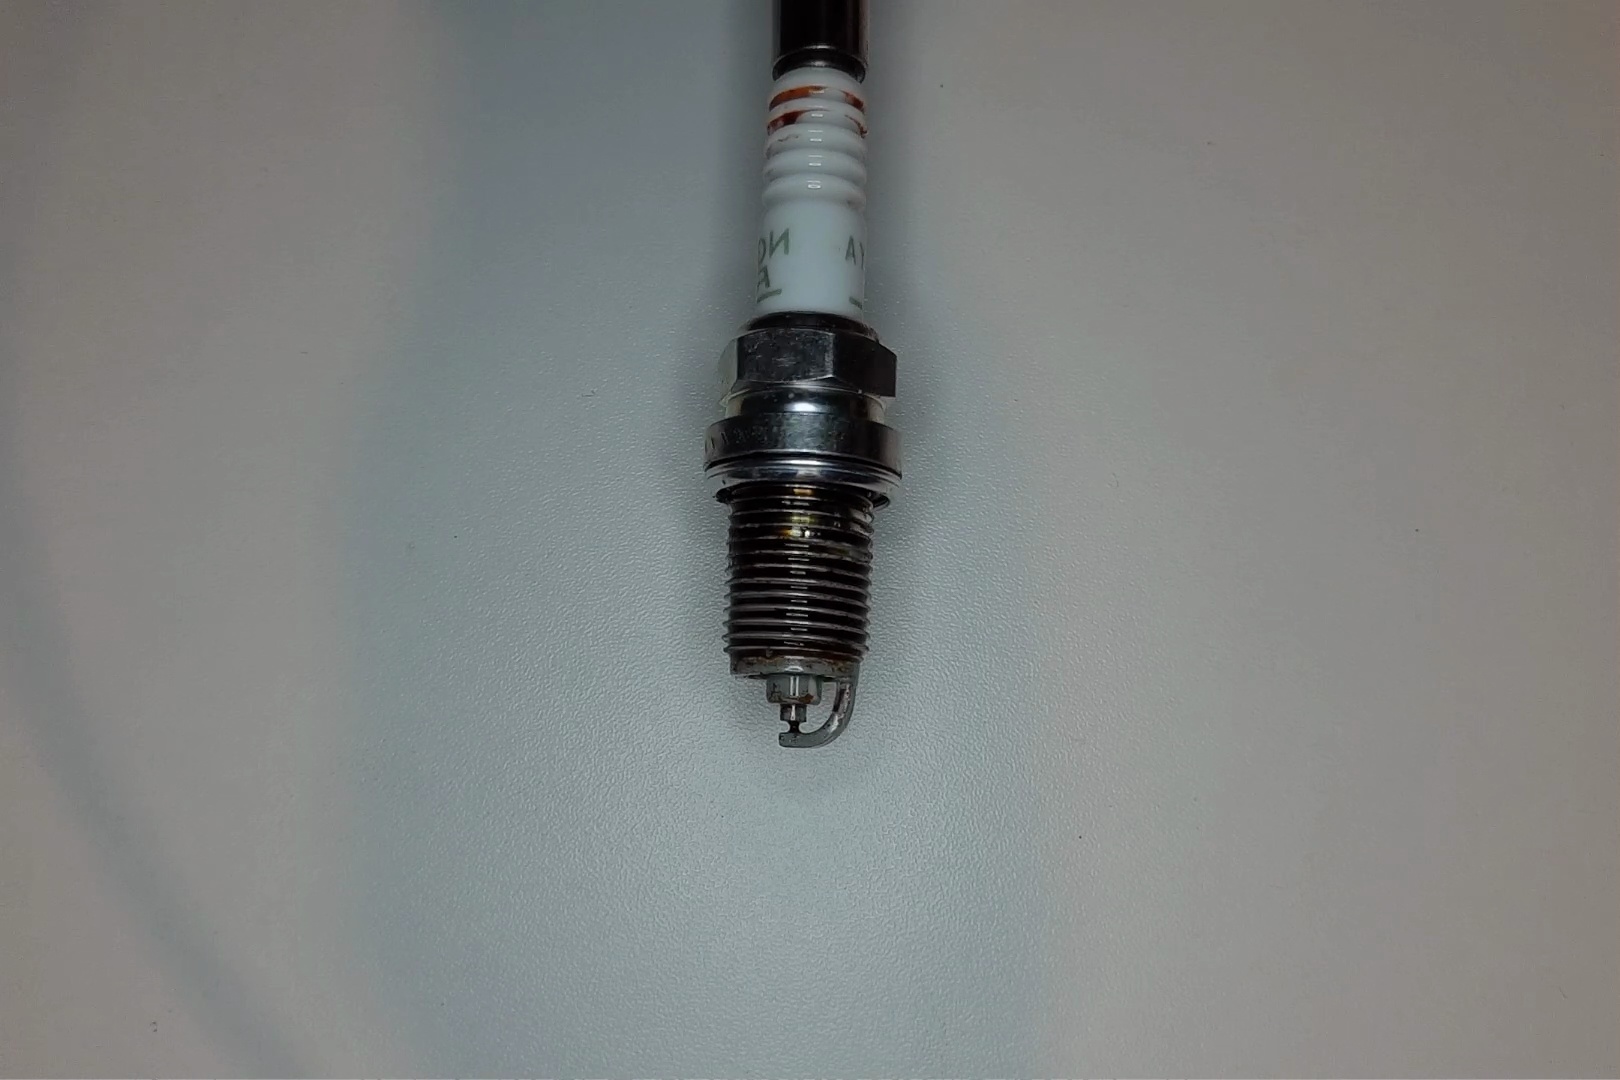
Label: anomaly